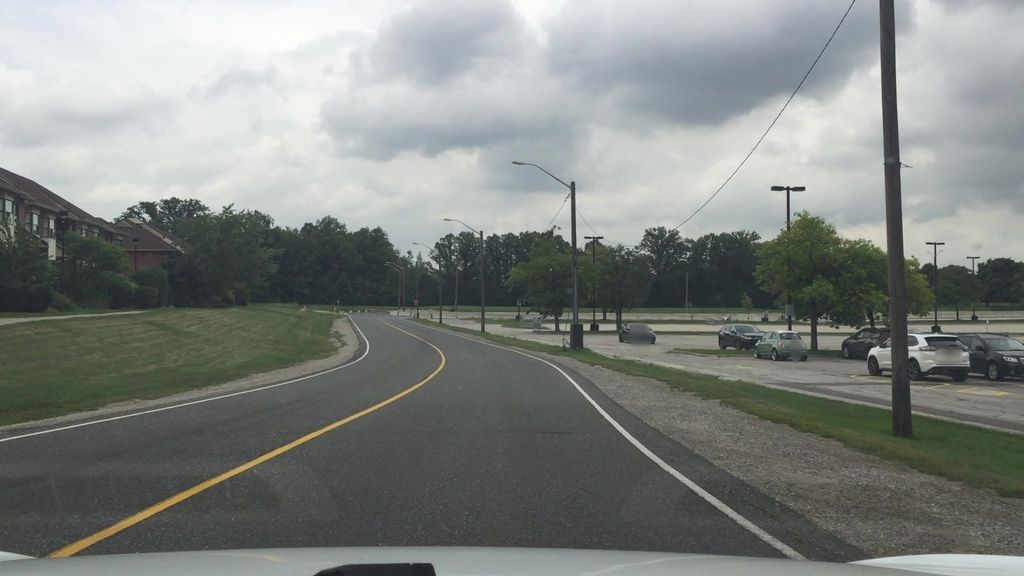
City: toronto